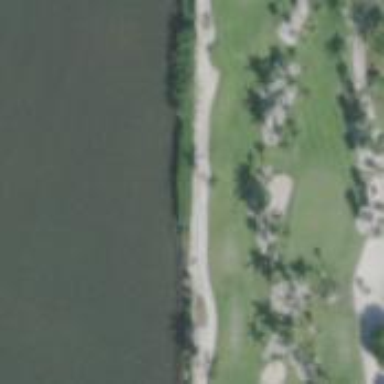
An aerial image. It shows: Path used for both walking and golf.